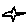
Label: star